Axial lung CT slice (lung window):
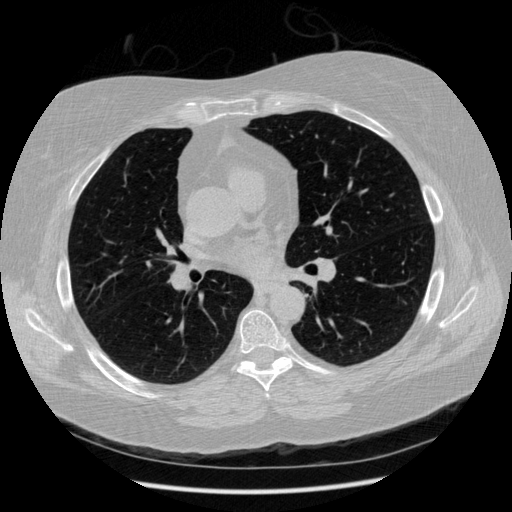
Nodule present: no